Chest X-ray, AP view. Patient: 12 years old, sex F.
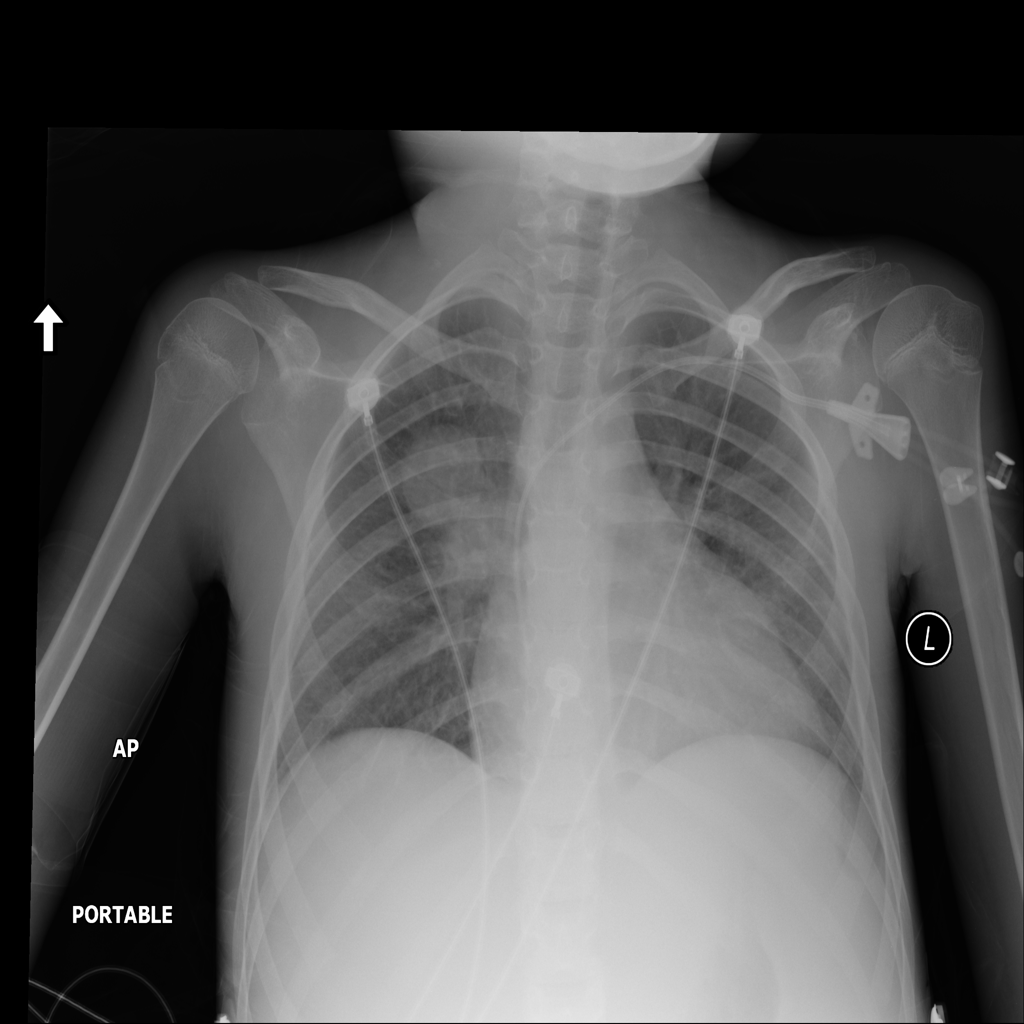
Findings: Edema, Infiltration